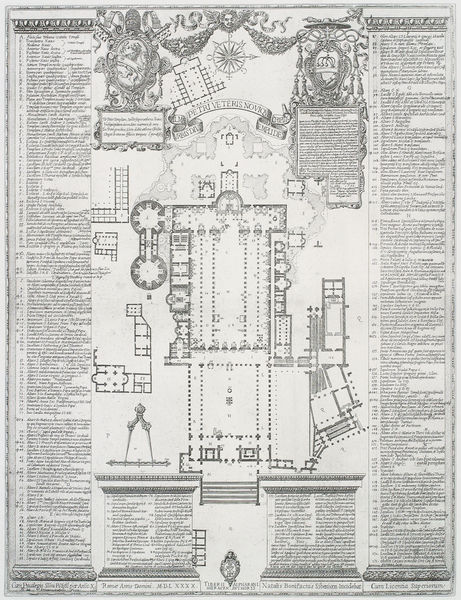
Titel: Alt-St.Peter, Grundriss (mit Projektion der Mauerumrisse von Neu-St. Peter)
Institution: Rom, Biblioteca Apostolica (Vatican)
Schlagwörter: kopf, weiß, grau, schwarz, skizze, säulen, zeichnung, zimmer, anlage, gebäude, schloss, hochformat, ornament, architektur, norden, kirche, krone, turm, schrift, süden, treppe, ornamente, gang, buch, türme, dom, druck, stich, seite, text, zeitung, beschriftung, räume, entwurf, wappen, mauern, plan, nummerierung, dokument, bauen, erklärung, grundriss, aufriss, bauplan, gänge, zirkel, kompass, gornament